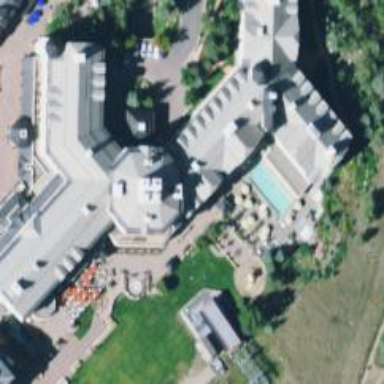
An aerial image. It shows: Hotel building.